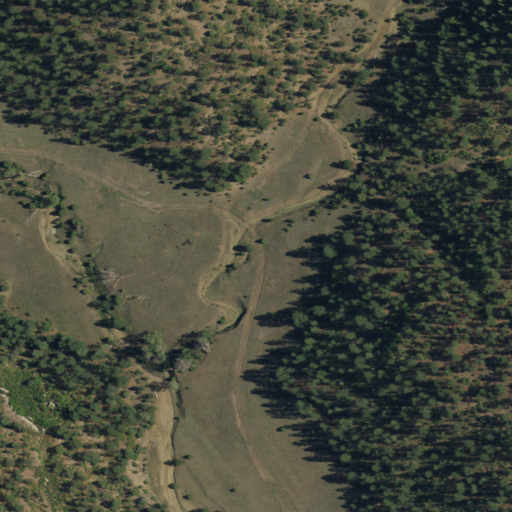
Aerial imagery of valley in New Mexico named Hobbs Canyon containing shrub, evergreen forest, woody wetlands, and deciduous forest